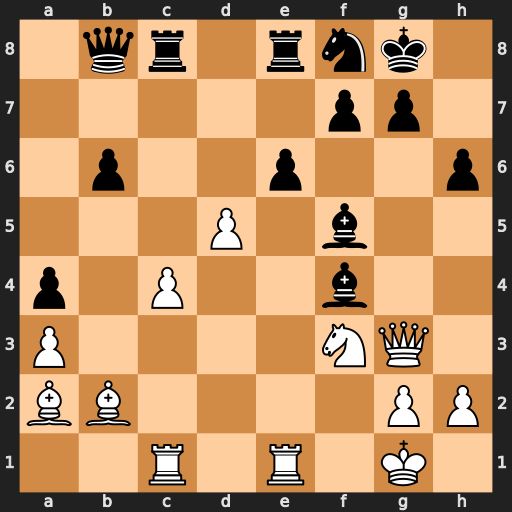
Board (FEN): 1qr1rnk1/5pp1/1p2p2p/3P1b2/p1P2b2/P4NQ1/BB4PP/2R1R1K1
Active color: w
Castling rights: -
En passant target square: -
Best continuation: Qxg7#